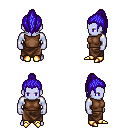
a pixel art fantasy rpg character, male body template, dark elf, purple skin, brown sleeveless shirt, robe skirt, blue long topknot hairstyle, gold boots, four views (front, back, left, right), 2x2 character sprite sheet, small pixel art, hard edges, no anti-aliasing